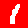
Digit: 1